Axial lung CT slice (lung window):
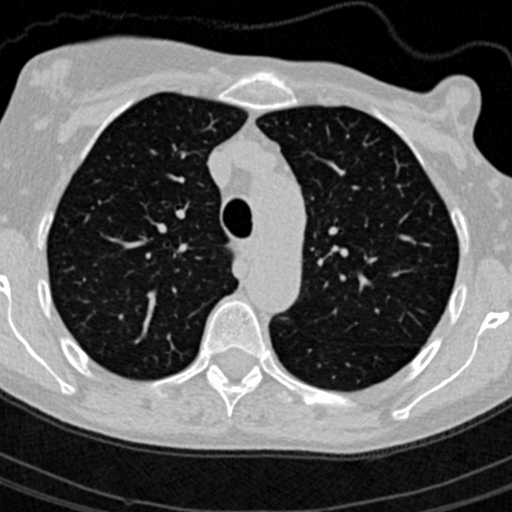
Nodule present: no